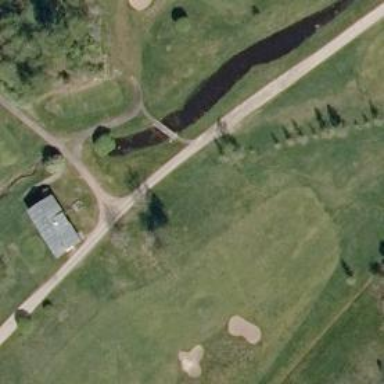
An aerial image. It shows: Path used for both walking and golf.